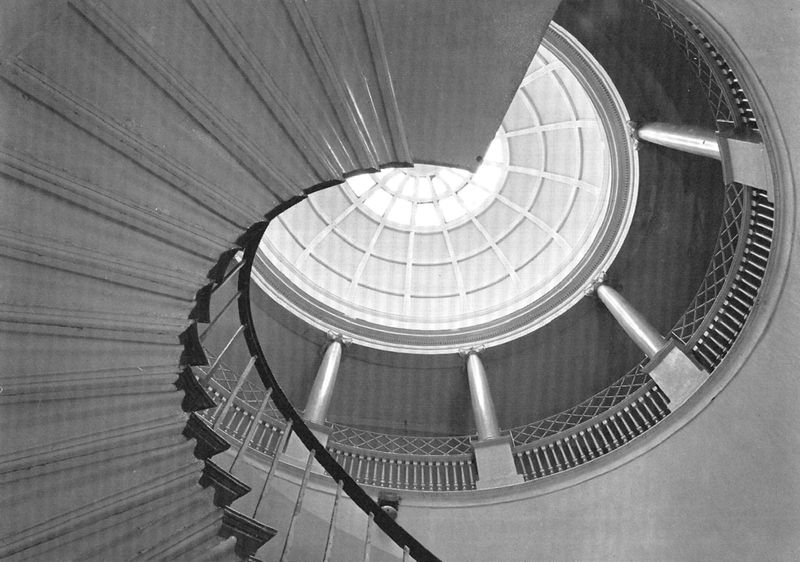
Titel: Wiltshire, Chute House, Treppenhaus
Künstler: Sir Robert Taylor
Standort: (GB Wiltshire) (EU - GB - Wiltshire)
Schlagwörter: fenster, glas, grau, licht, säulen, weiss, dach, architektur, bild, rund, balkon, mauer, empore, kuppel, treppe, aufgang, geländer, stufen, podest, wange, foto, umgang, balustrade, rippen, gewunden, schwarzweiß, kapitell, öffnung, gesims, stäbe, treppenhaus, kassetten, wendeltreppe, drehung, klassik, tambour, fester, escher, unendlich, trompen, säulenkranz, linksdrehung, rtompen, treppoenhaus, landgericht